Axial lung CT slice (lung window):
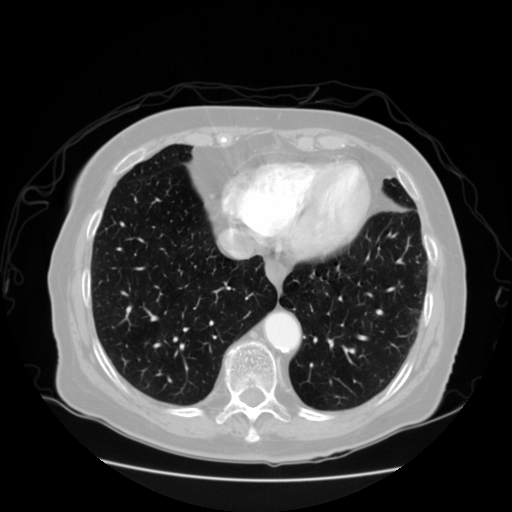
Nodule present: no